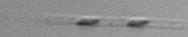
Label: Leptocylindrus